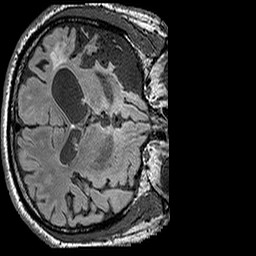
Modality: FLAIR
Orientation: axial
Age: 50
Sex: male
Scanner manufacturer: siemens
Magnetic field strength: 3 T
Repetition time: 6 s
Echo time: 0.388 s